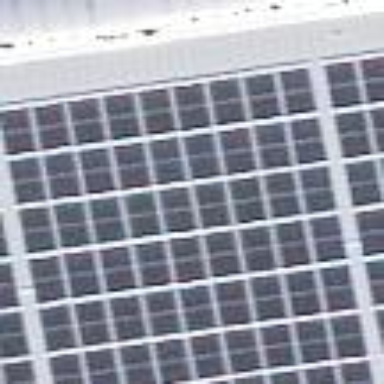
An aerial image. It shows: Solar photovoltaic panel generator.